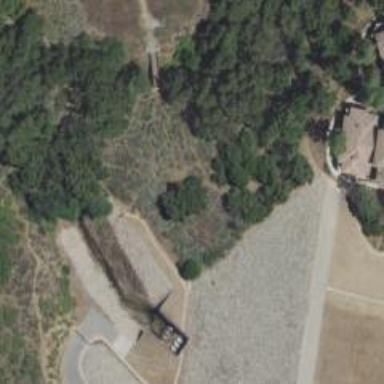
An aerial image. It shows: Disc golf hole.